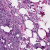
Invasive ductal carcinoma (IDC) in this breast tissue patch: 0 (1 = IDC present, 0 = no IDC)